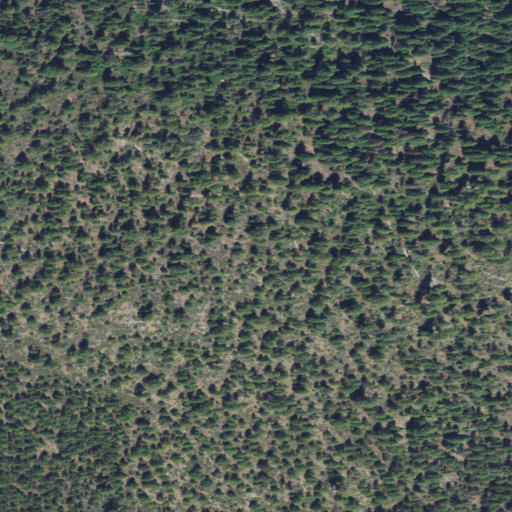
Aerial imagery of mountain in Oregon named Klak Butte containing only evergreen forest